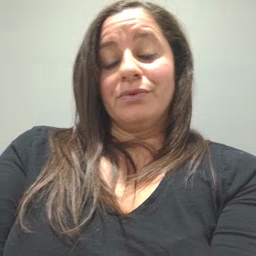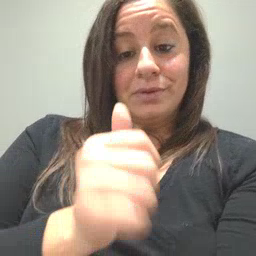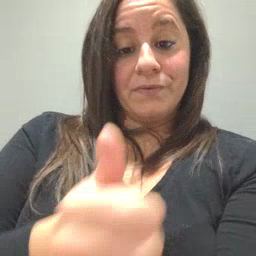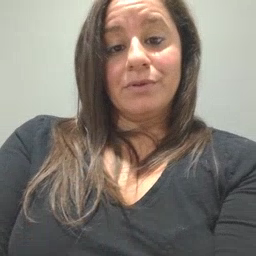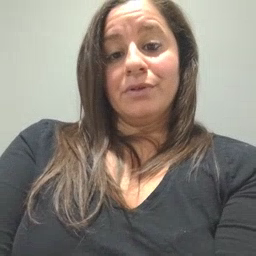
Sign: yourself